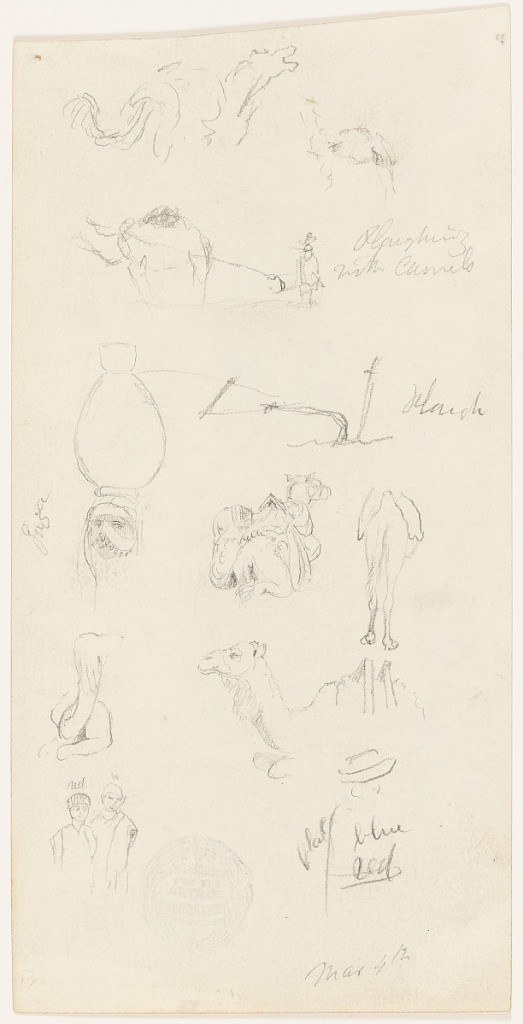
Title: Figure and Camel Sketches from Gaza, Palestine
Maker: Frederic Edwin Church, American, 1826–1900
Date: March 4 and 5, 1868
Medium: Graphite on white wove paper; verso: graphite
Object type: drawing
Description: Sketches from Gaza, Palestine, showing several views of camels and figures. In the upper portion of the composition, three loose sketches of a camel ploughing are visible. At center left, a female figure wearing a dark, ornamented veil (typical in Bedouin attire) looks back at the viewer as she carries a large pot on her head. At center right, a lone plough is included above a seated and a standing camel, both viewed from behind. Another camel is shown in left profile at lower right, while at lower left, a pair of individuals faces the viewer.

Verso: Mixed sketches from Ashkelon, present-day Israel, showing at left, lines of Arabic writing inscribed on a stone, a mother holding a child at lower left, a bush growing out of sand at center right, and the base of a tree in a sand drift at upper right.